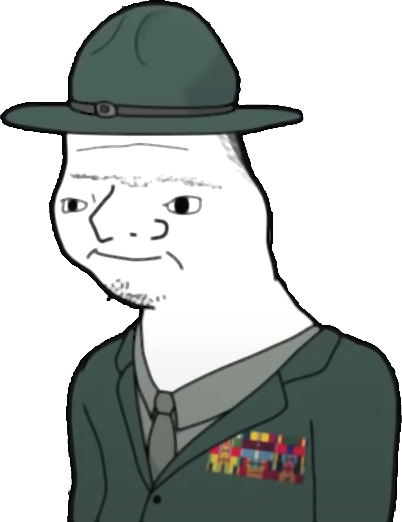
Label: 5_Boomer